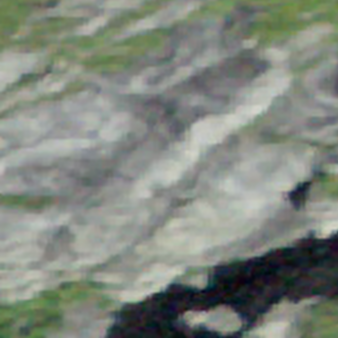
Label: bouldering_area